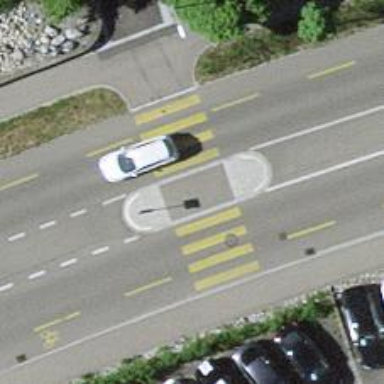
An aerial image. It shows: Uncontrolled zebra crossing with central island.